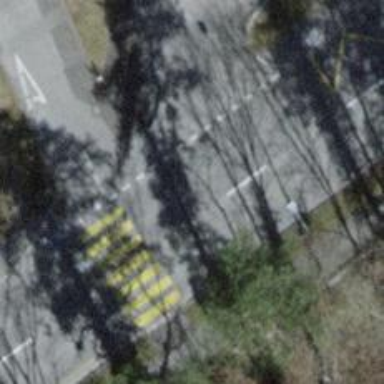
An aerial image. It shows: Marked crossing with visible markings.